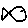
Label: fish